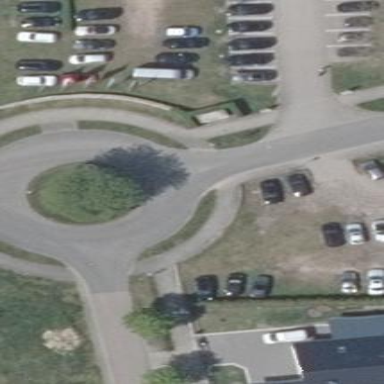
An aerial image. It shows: Residential road with roundabout.